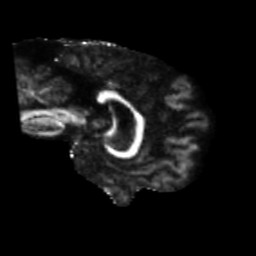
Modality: FA
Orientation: sagittal
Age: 73
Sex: female
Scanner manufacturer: siemens
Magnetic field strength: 3 T
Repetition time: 5.47 s
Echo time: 0.0854 s